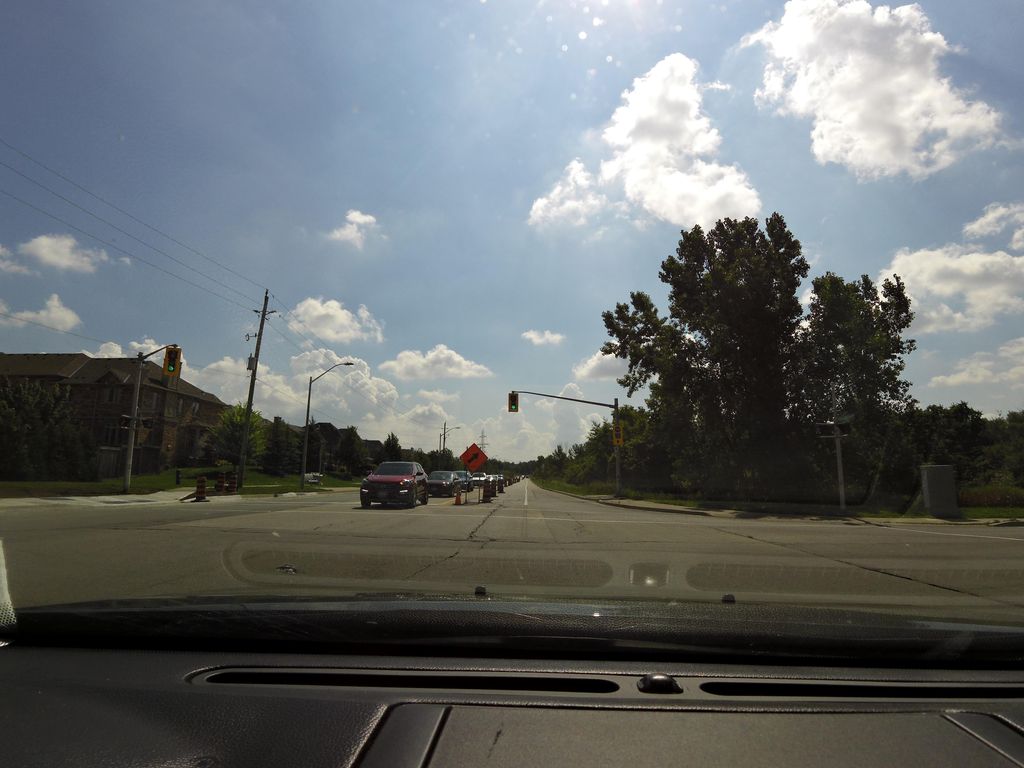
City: hamilton